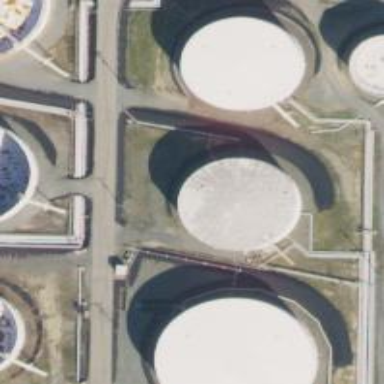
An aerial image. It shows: Industrial building with storage tank.